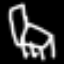
Label: chair